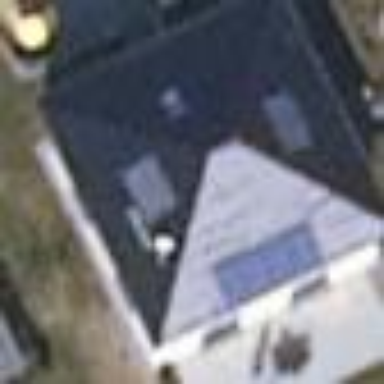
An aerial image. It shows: Simple house.